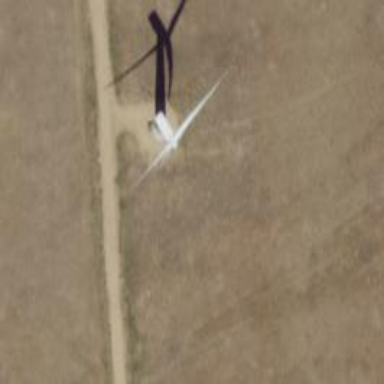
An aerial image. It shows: Wind generator using horizontal axis wind turbines.